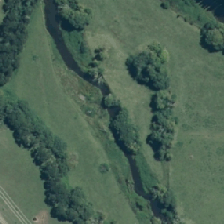
Land cover: deciduous_hardwood